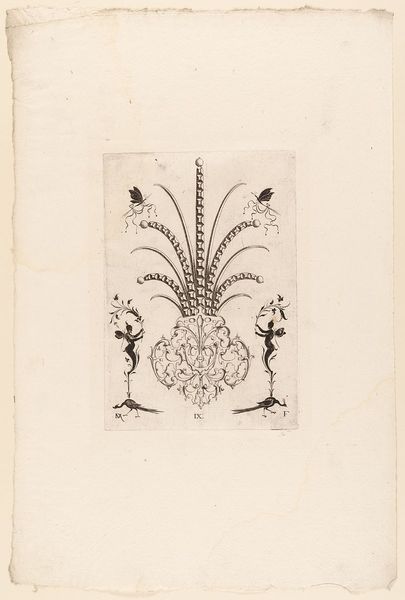
Titel: Eine Agraffe
Künstler: Daniel Mignot
Standort: Hamburg
Institution: Museum für Kunst und Gewerbe Hamburg
Schlagwörter: schmuck, zeichnung, federn, brosche, grafik, graphik, ornamente, fotografie, photographie, spange, schnalle, druck, druckgraphik, druckgrafik, stich, schwarzweiß, gestalten, kunstgewerbe, wappen, fabelwesen, kupferstich, kunsthandwerk, ungeheuer, monster, groteske, fabeltier, fabeltiere, goldschmiedearbeit, agraffe, gerippt, zwitterwesen, monstrum, juwelen, reproduktionen, industriedesign, druckerzeugnisse, schweifwerk, büttenpapier, ornamentstich, vorlageblätter